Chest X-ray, PA view. Patient: 44 years old, sex M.
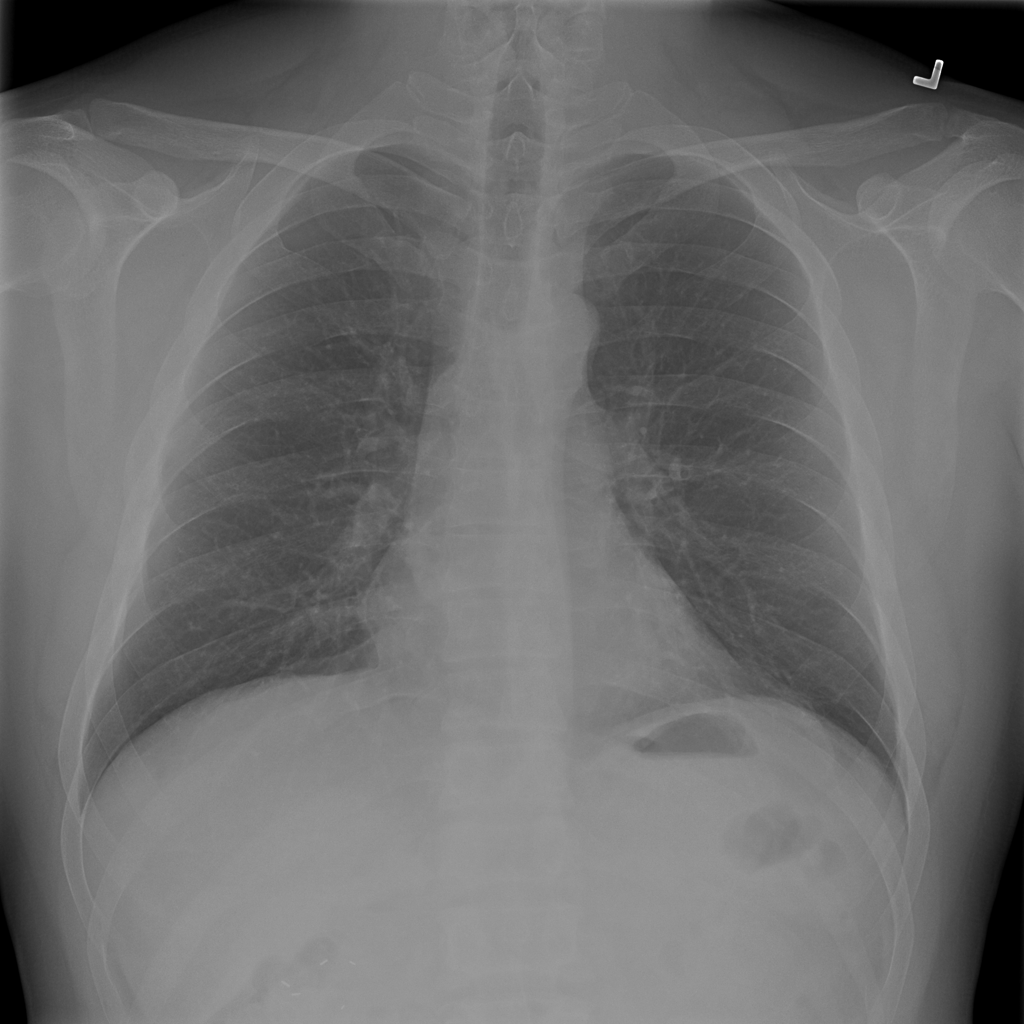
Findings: No Finding